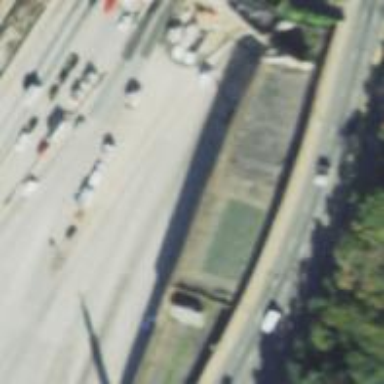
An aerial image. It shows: Urban freeway or expressway.